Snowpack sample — Buffalo Mountain, Silverthorne, Colorado, USA (1/25/25, 10:11 AM MST)
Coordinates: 39.6222, -106.1139
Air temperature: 22 °F
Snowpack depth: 110 cm
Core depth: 40 cm
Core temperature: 46.4 °F
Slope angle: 12°, slope face: 102°
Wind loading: high
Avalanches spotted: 0
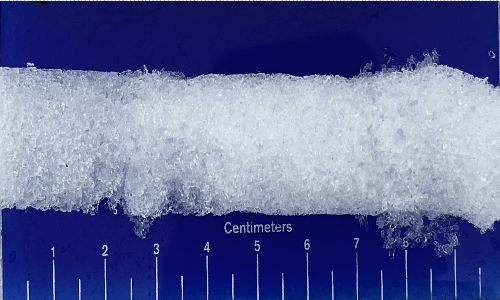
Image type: core
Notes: No avalanches nearby, collected on the outskirts of a fire break 15 meters from the treeline, on way to Buffalo and Red Mountain